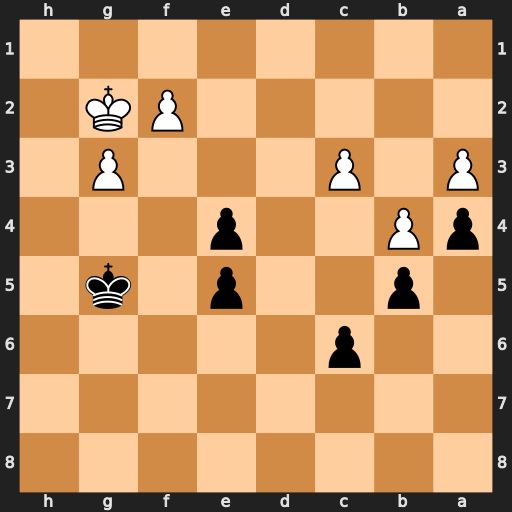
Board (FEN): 8/8/2p5/1p2p1k1/pP2p3/P1P3P1/5PK1/8
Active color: b
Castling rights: -
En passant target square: -
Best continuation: Kg4 Kh2 Kf3 Kg1 e3